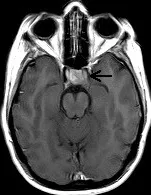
T1 post-contrast coronal MRI shows a mass impressing on the left cavernous sinus.
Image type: radiology (mri)